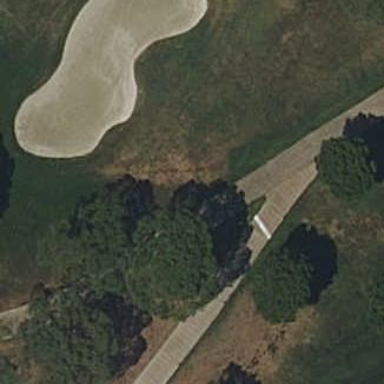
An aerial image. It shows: Golf bunker filled with natural sand.